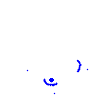
Particle: pion